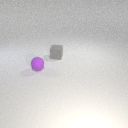
small purple rubber sphere to the left of small gray rubber cube